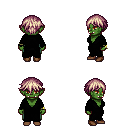
a pixel art fantasy rpg character, female body template, orc, green skin, black robe, teal pants, white blonde short bangs hairstyle, bracelets, brown shoes, four views (front, back, left, right), 2x2 character sprite sheet, small pixel art, hard edges, no anti-aliasing